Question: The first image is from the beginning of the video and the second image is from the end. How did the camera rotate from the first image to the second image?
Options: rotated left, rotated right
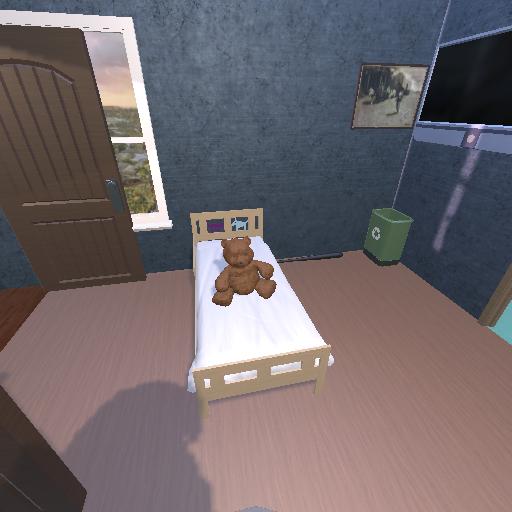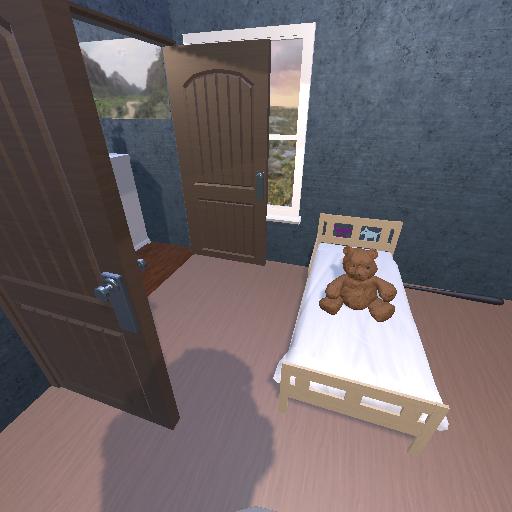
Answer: rotated left